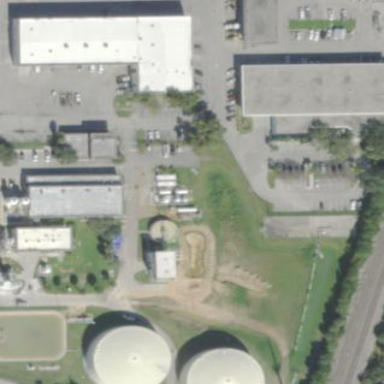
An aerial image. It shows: Wastewater plant.